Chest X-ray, AP view. Patient: 51 years old, sex F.
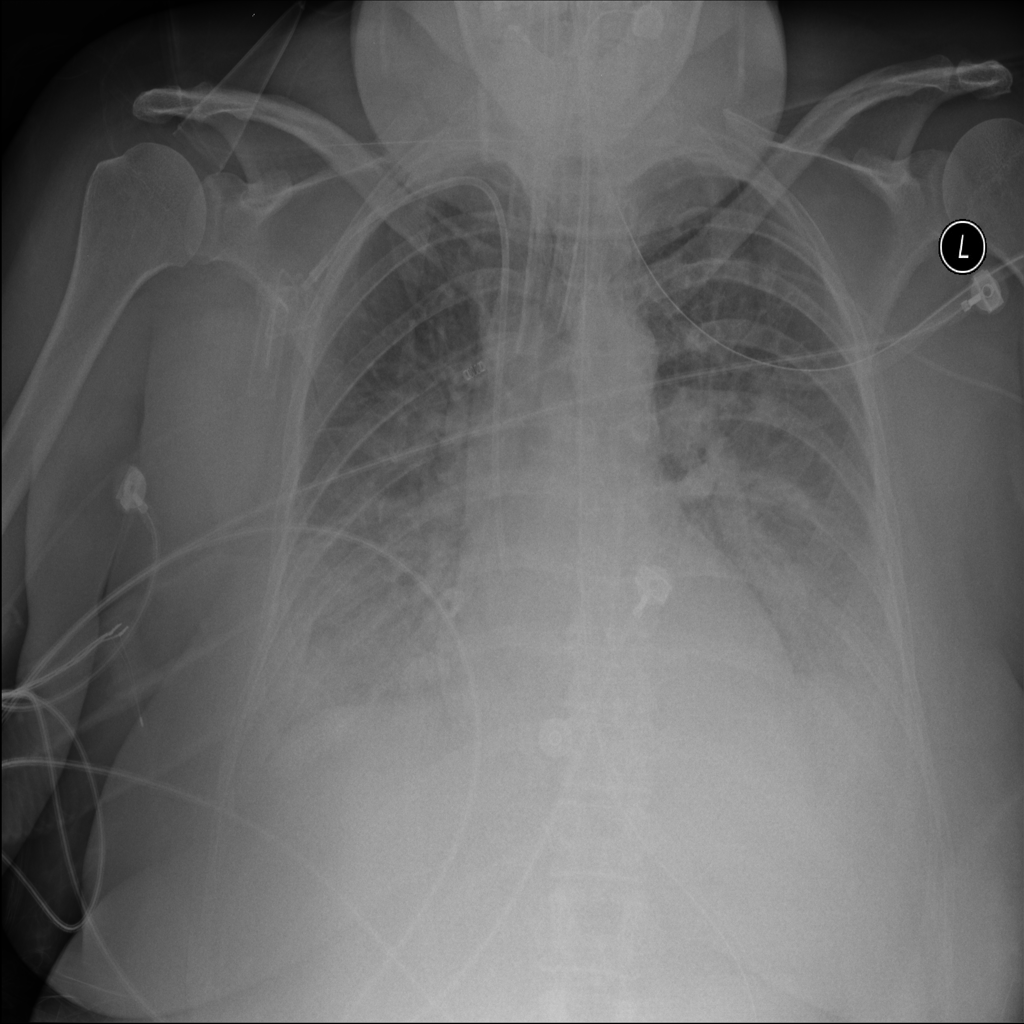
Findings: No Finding